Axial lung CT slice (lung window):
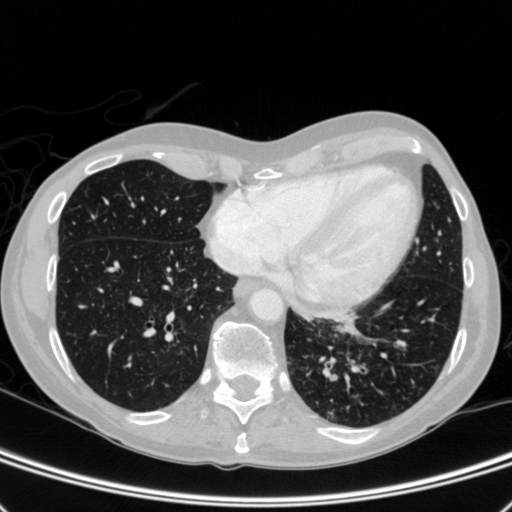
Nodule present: no